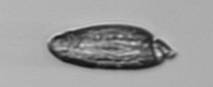
Label: Katodinium_or_Torodinium